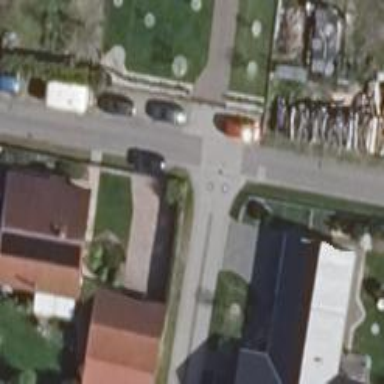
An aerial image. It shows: Paved residential road.